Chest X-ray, PA view. Patient: 35 years old, sex F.
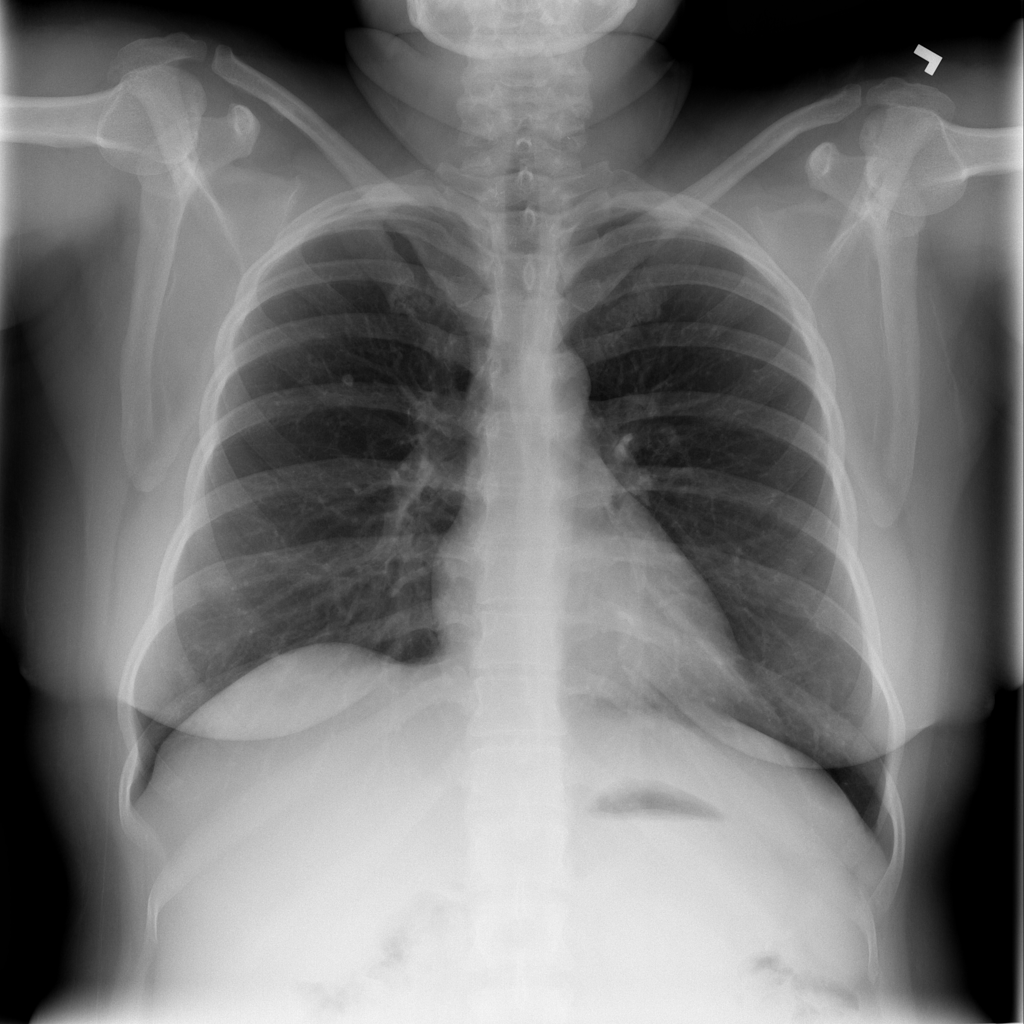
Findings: No Finding